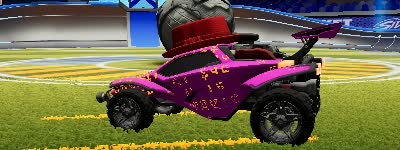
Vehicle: octane